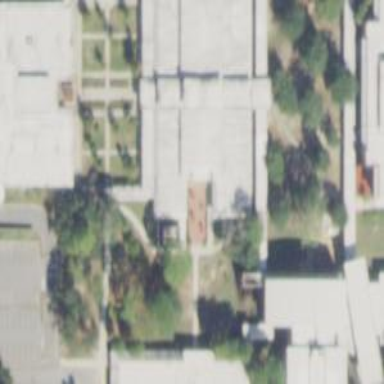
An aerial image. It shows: School building.